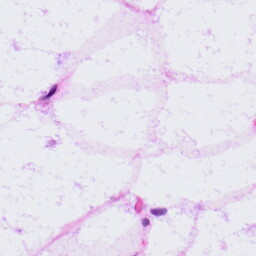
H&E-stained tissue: LymphNode